Field crop: tomato
Growth stage: 1
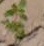
Species: portulaca